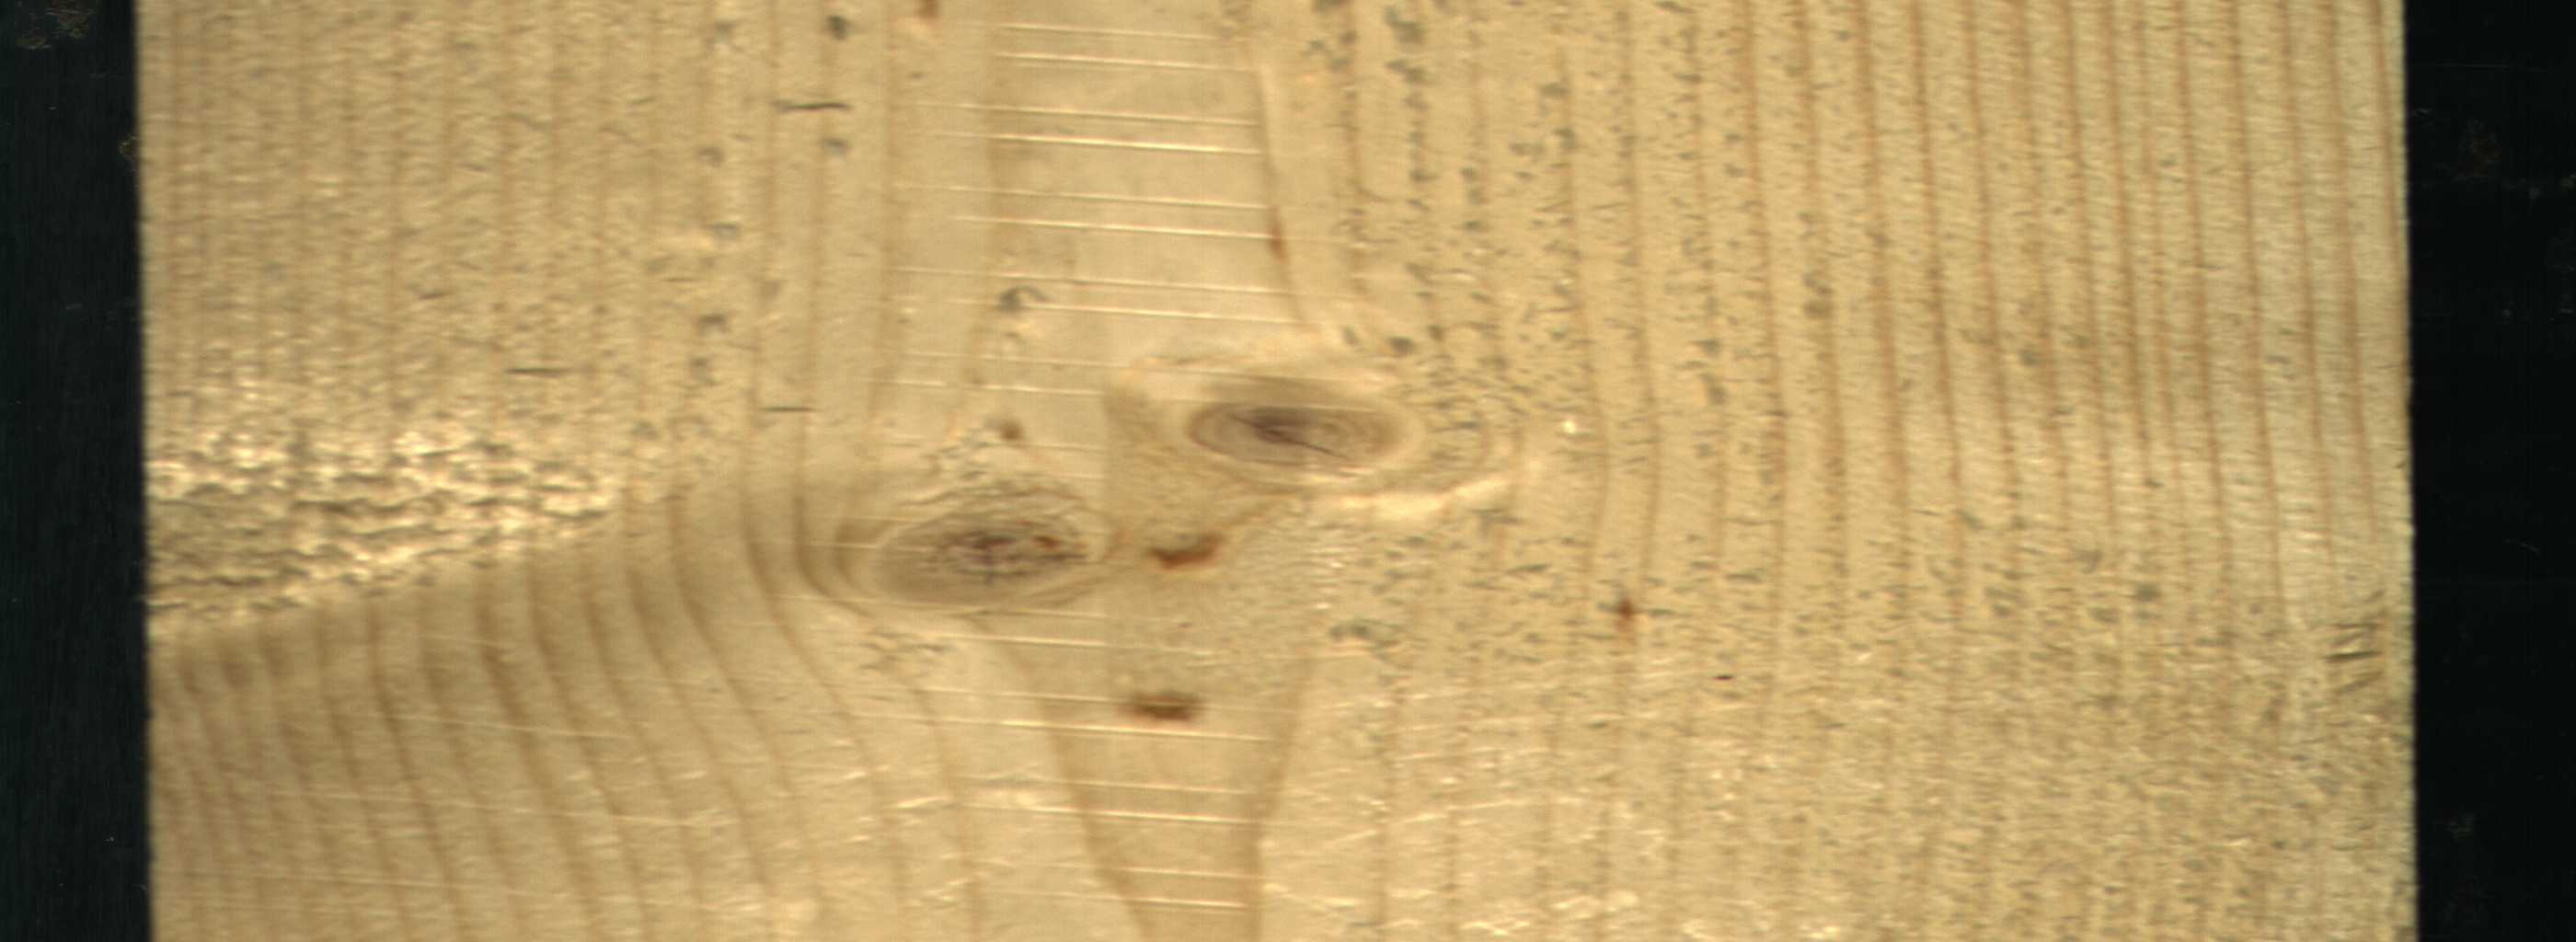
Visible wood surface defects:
resin
resin
Live_Knot
Live_Knot